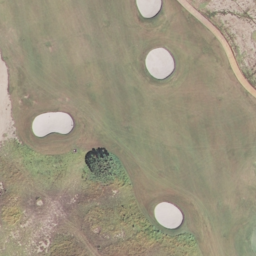
Label: golf course